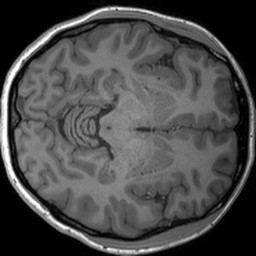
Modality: T1w
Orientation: axial
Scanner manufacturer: siemens
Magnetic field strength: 3 T
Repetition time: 1.54 s
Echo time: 0.00234 s